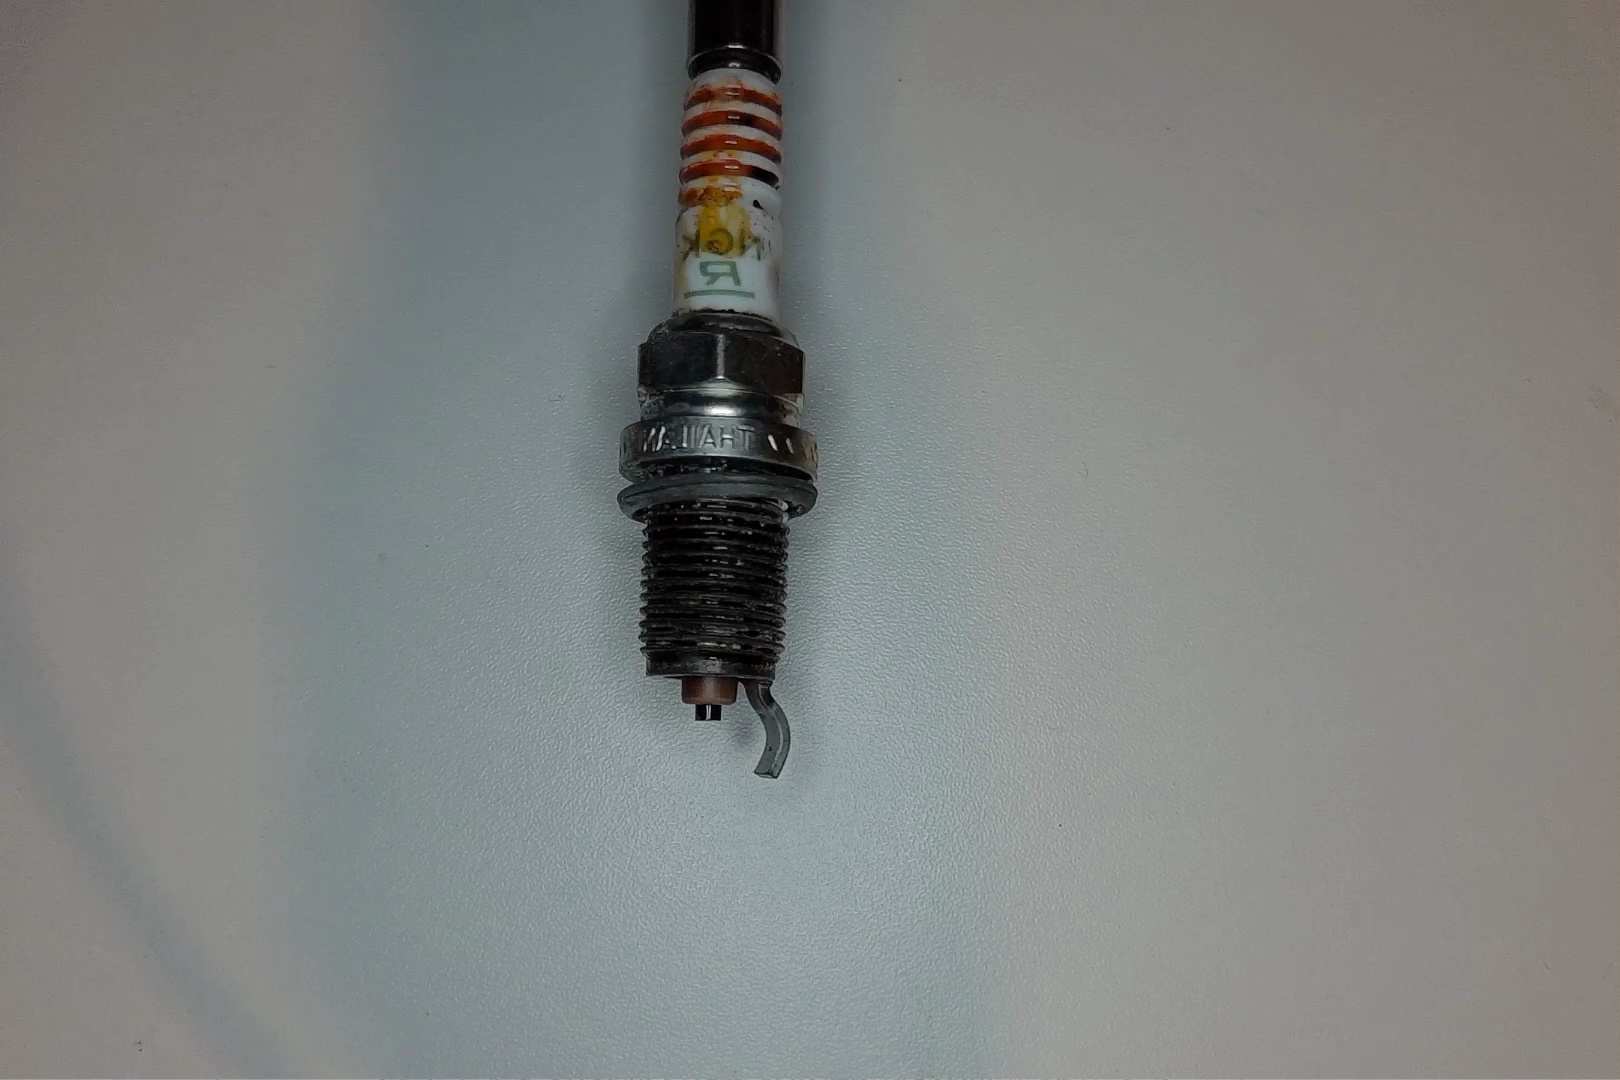
Label: anomaly